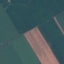
Label: AnnualCrop